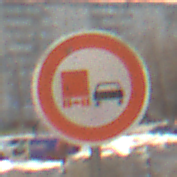
Verkehrszeichen: UeberholverbotKraftfahrzeuge
Umgebung: Outdoor, Urban
Tageszeit: MorningAfternoon
Wetter: PartlyCloudy
Licht: Natural
Jahreszeit: NotSpecified
Kontrast: HighContrast